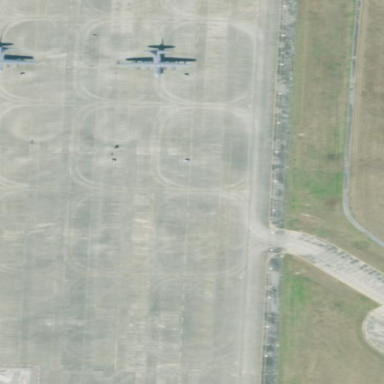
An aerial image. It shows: Apron area at the airport with paved surface.